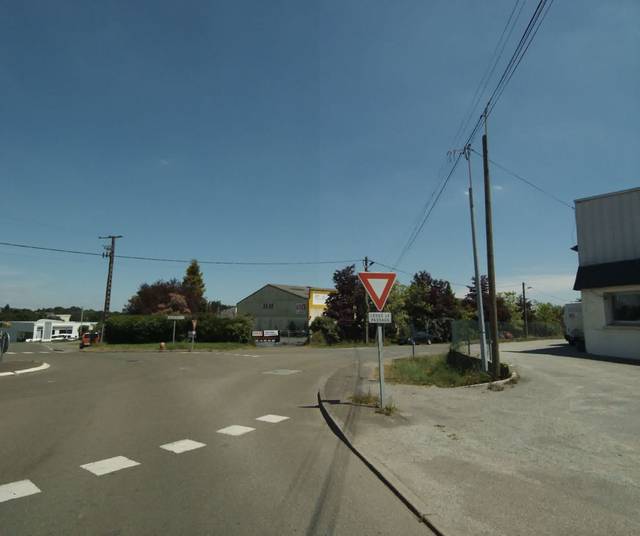
Region: France
Coordinates: 48.081, -0.7412